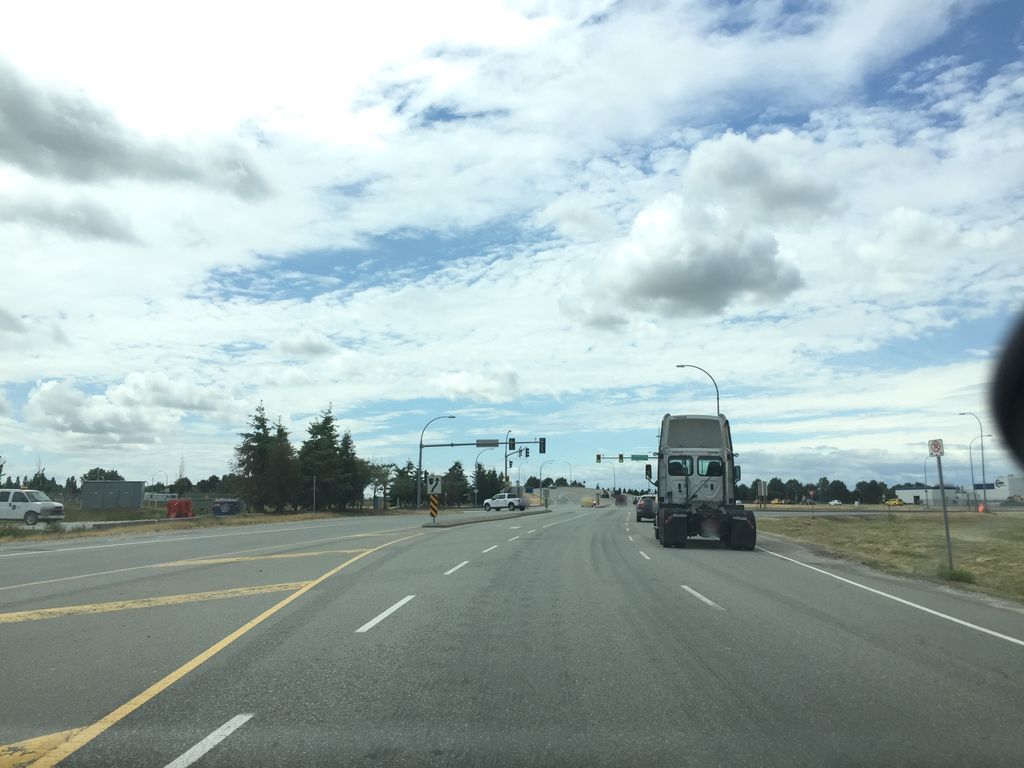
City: vancouver